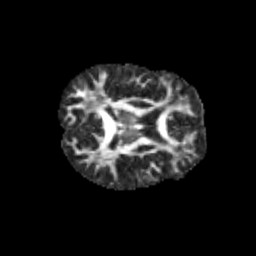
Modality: FA
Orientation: axial
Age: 13
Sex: male
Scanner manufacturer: siemens
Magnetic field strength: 3 T
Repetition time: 3.8 s
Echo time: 0.07 s